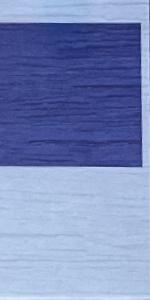
Label: Empty